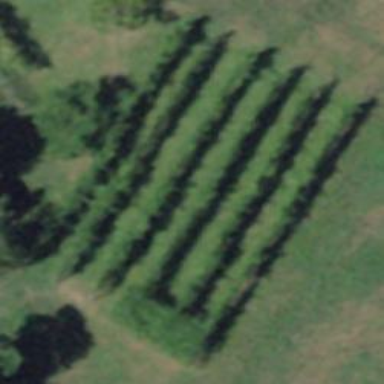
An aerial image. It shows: Vineyard.